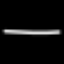
Label: line